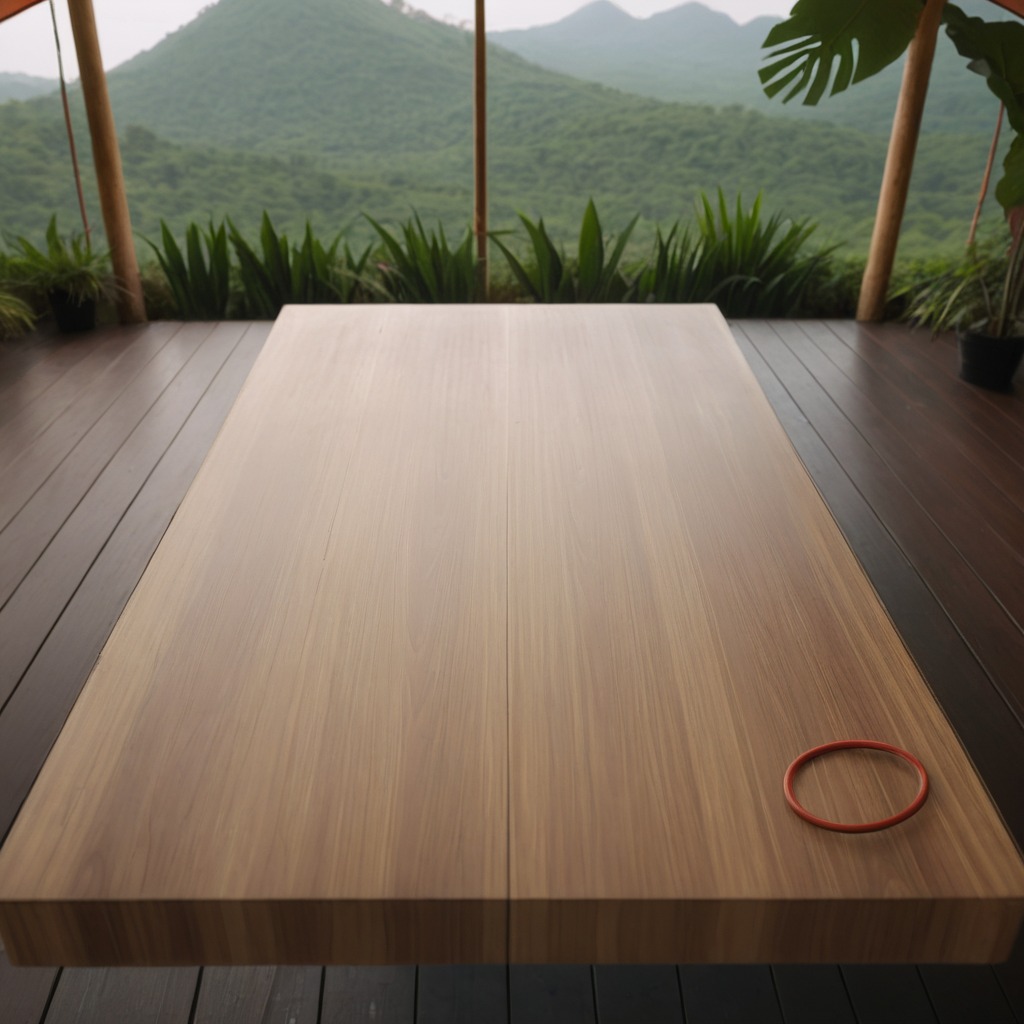
A rubber O-ring lies on the wooden table.